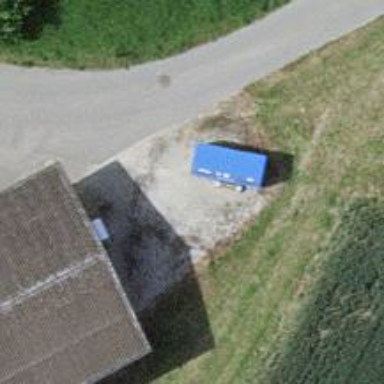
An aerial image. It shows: Recycling container at amenity designated for recycling.